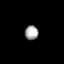
Tissue: prostate
Cell type: T cells
Senescence score: 0.7761
Nuclear area (px): 189
Mean DAPI intensity: 165.143